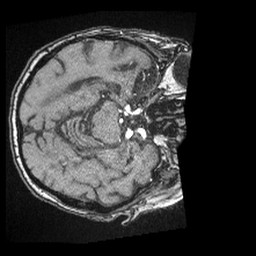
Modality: angio
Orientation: axial
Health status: ill
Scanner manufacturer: siemens
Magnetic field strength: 1.5 T
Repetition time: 0.026 s
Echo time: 0.007 s